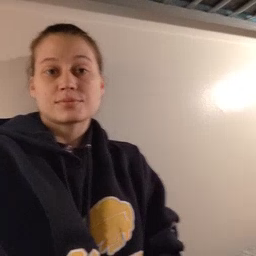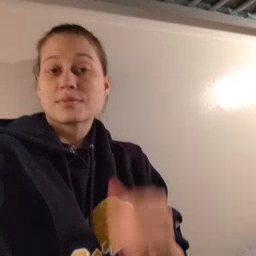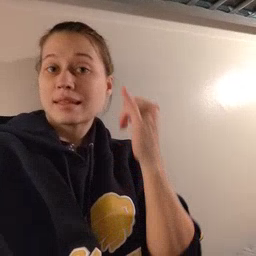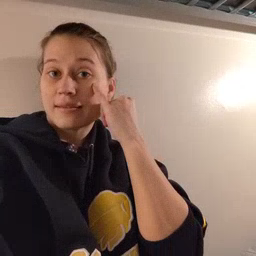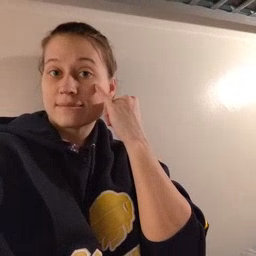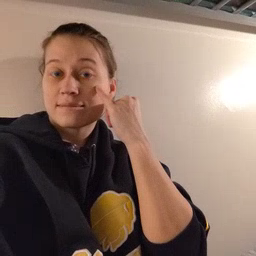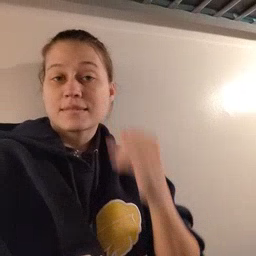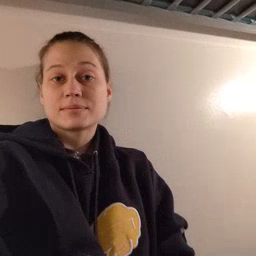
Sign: if